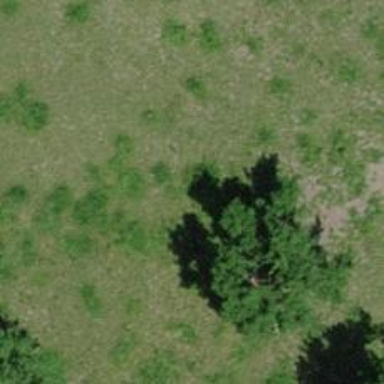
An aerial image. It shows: Broadleaved tree in natural setting.